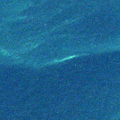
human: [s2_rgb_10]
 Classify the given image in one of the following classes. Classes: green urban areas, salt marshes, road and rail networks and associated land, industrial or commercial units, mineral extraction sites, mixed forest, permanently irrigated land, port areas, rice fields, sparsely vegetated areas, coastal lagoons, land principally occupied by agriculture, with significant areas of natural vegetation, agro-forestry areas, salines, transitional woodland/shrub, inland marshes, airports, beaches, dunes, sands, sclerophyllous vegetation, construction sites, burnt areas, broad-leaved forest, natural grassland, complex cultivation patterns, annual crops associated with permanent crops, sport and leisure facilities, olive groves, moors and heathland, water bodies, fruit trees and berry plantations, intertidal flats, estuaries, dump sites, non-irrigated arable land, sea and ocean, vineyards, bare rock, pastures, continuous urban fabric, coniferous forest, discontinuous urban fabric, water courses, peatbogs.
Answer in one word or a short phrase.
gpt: sea and ocean